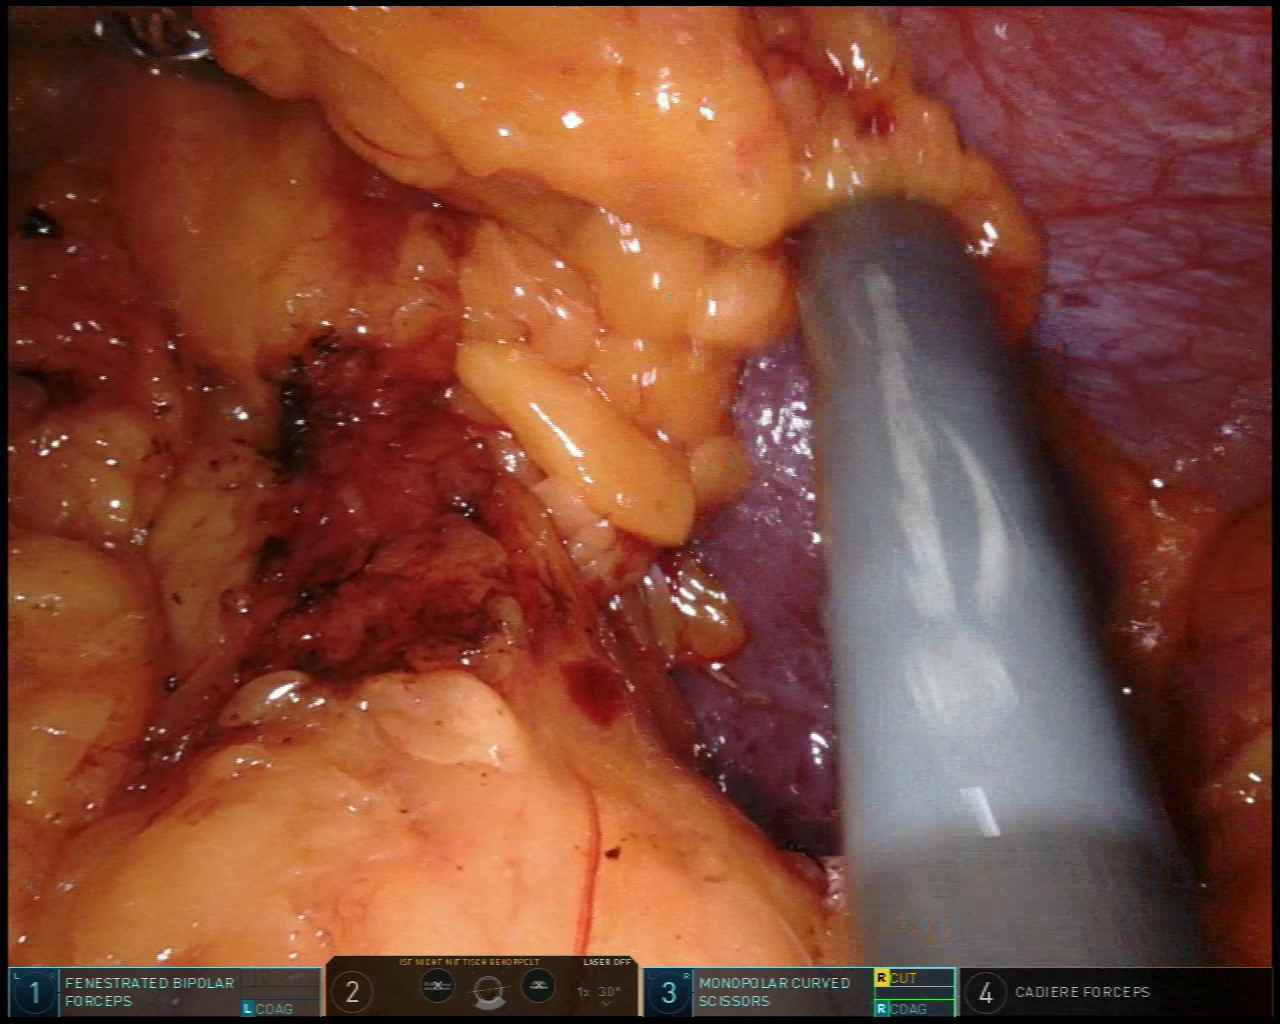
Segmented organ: spleen
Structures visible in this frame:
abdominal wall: yes
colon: no
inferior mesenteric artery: no
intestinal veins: no
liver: no
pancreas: no
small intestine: no
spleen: yes
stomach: no
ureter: no
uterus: no
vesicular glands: no